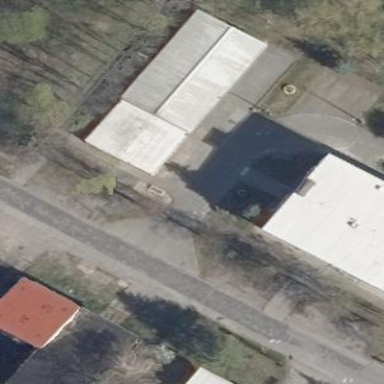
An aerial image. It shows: Industrial building.